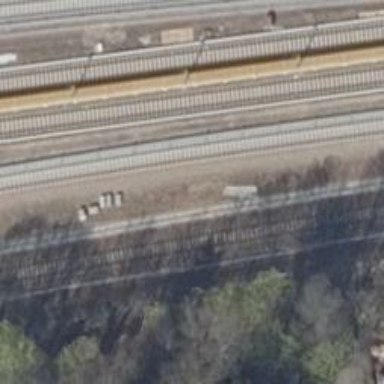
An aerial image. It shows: Railway signal.